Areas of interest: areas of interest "Yunnan Agricultural University Western Campus Basketball Court"
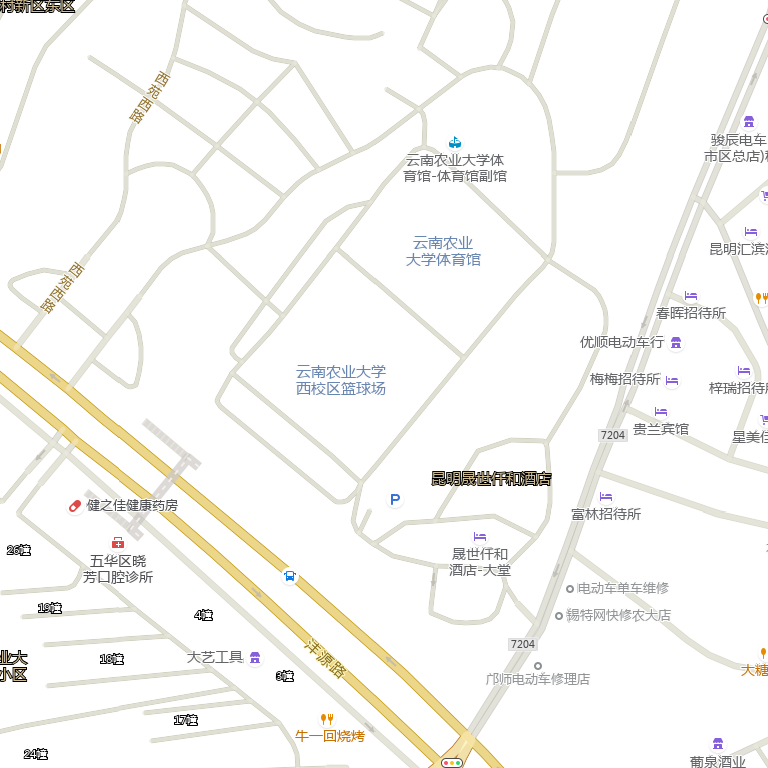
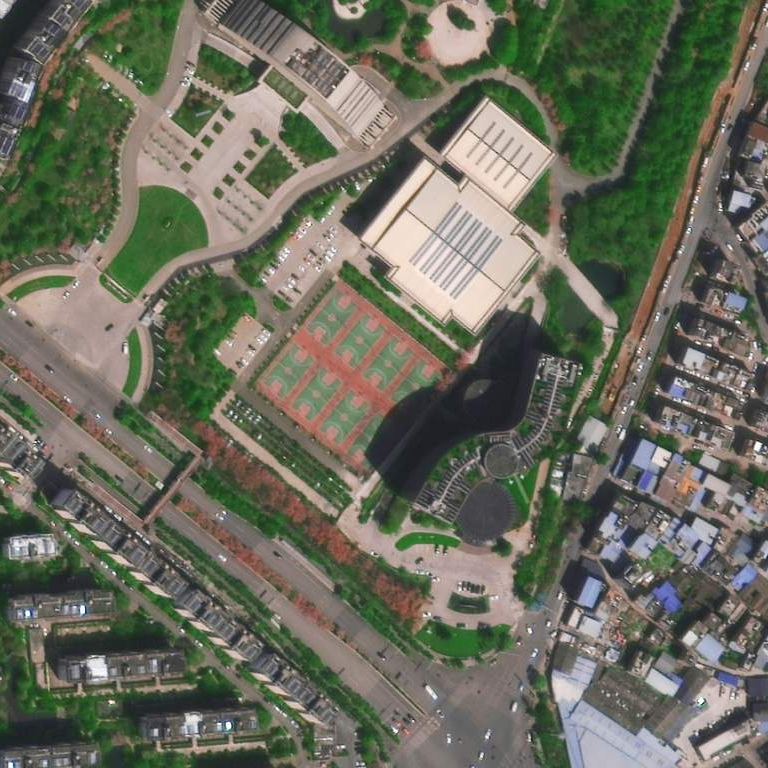